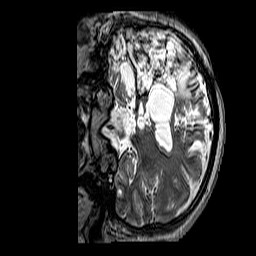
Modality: T2w
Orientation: coronal
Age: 48
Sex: male
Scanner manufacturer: siemens
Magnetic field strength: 3 T
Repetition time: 3.2 s
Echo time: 0.212 s